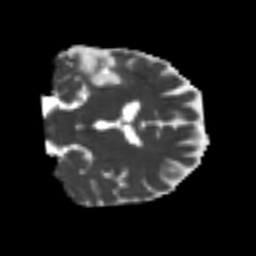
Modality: MD
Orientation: coronal
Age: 47
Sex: male
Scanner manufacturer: siemens
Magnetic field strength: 3 T
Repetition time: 4.999 s
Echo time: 0.07946 s